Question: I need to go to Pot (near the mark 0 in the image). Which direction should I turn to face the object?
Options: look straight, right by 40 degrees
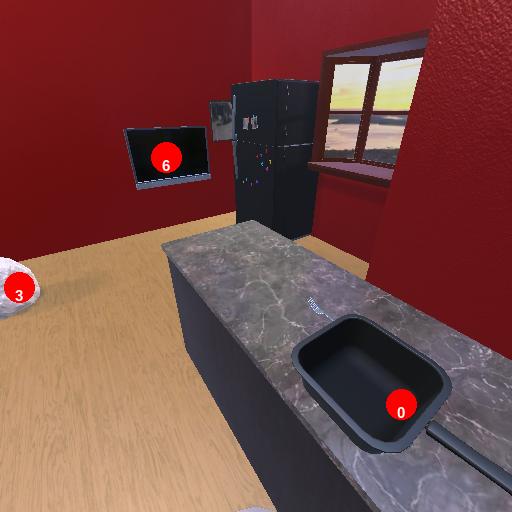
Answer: look straight